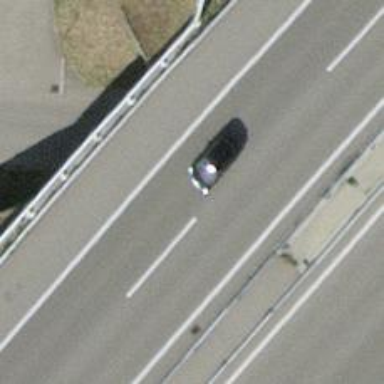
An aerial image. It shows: Motorway bridge.